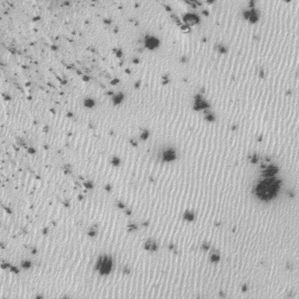
Label: frost